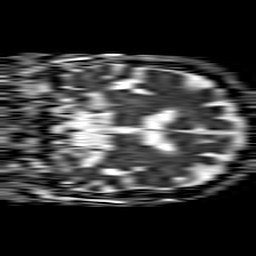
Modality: ADC
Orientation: coronal
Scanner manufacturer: philips
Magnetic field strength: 1.5 T
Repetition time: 4.6 s
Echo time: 0.08631 s